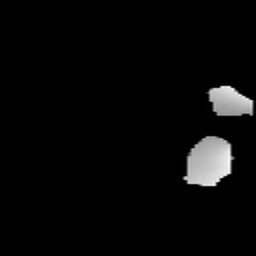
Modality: T2w
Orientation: sagittal
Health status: healthy
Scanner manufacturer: siemens
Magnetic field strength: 3 T
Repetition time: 10.6 s
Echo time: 0.092 s